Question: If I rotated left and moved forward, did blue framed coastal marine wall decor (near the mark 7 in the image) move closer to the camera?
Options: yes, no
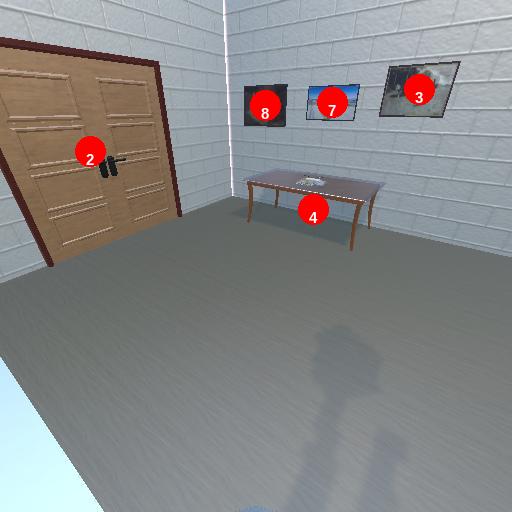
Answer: yes